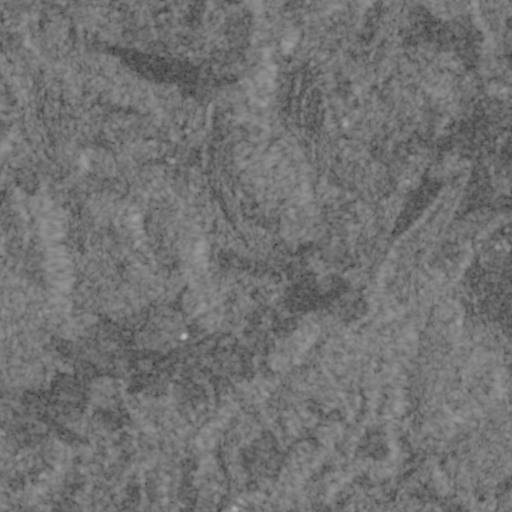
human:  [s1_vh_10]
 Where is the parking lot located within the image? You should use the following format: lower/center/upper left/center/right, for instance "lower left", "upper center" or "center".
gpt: The parking lot is located in the upper left of the image.
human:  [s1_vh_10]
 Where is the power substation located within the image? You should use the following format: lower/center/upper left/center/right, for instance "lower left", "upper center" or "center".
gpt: The power substation is located in the lower center of the image.
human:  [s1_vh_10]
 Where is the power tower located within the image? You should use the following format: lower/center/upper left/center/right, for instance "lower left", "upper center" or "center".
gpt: The power tower is located in the lower right of the image.
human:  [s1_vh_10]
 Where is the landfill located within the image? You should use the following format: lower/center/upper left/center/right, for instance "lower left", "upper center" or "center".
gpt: There is no landfill in the image.

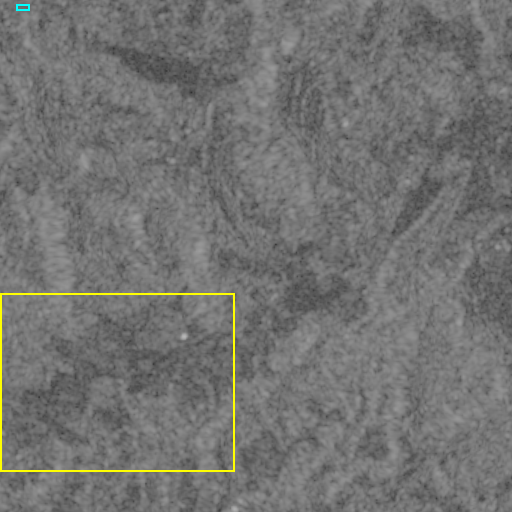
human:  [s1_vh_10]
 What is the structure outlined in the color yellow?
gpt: The structure outlined in yellow is a crop field.
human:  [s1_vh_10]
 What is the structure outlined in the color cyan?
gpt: The structure outlined in cyan is a parking lot.
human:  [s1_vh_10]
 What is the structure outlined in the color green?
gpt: There is no green outline.